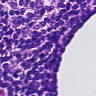
Metastatic tissue present: no